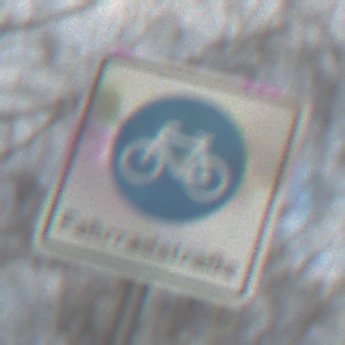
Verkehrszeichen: BeginnFahrradstrasse
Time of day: MorningAfternoon
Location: Outdoor (Nature)
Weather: PartlyCloudy
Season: Autumn
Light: Natural